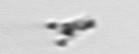
Label: detritus